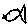
Label: fish